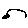
Label: bird